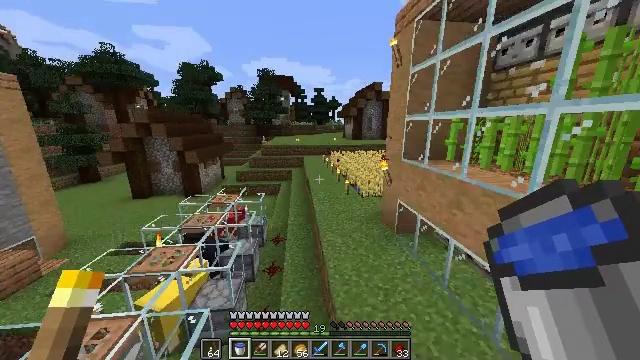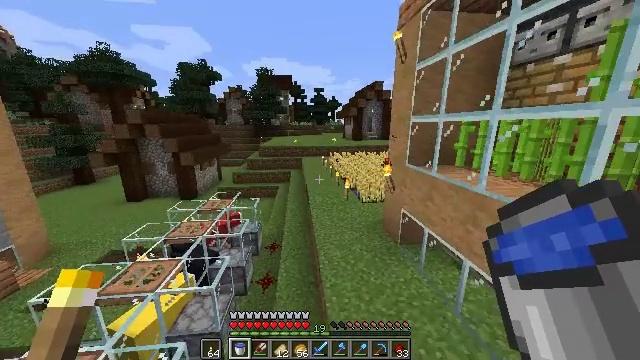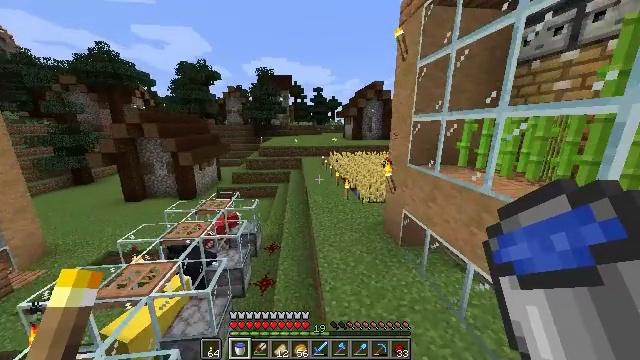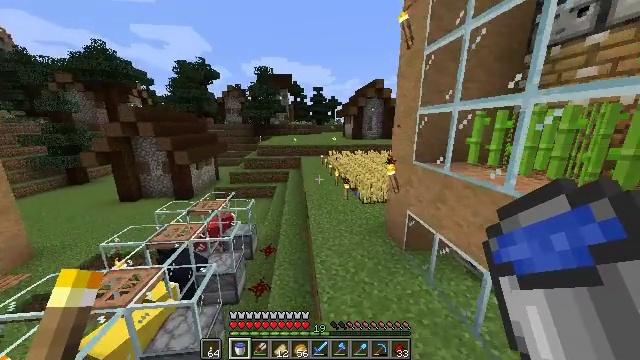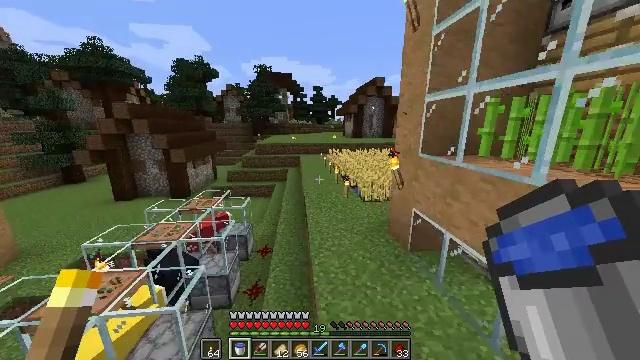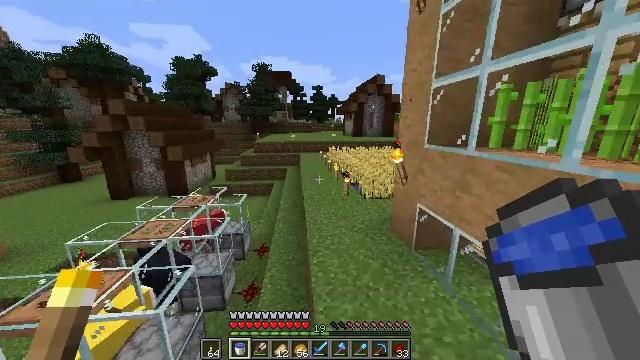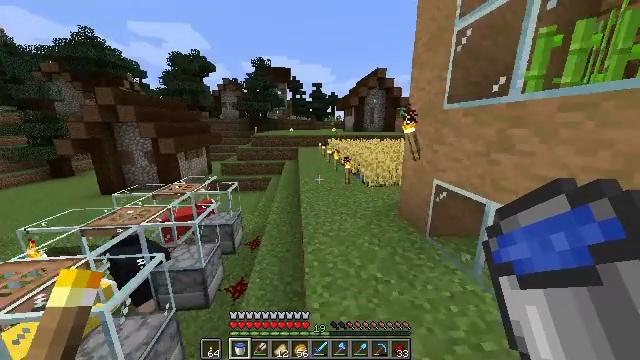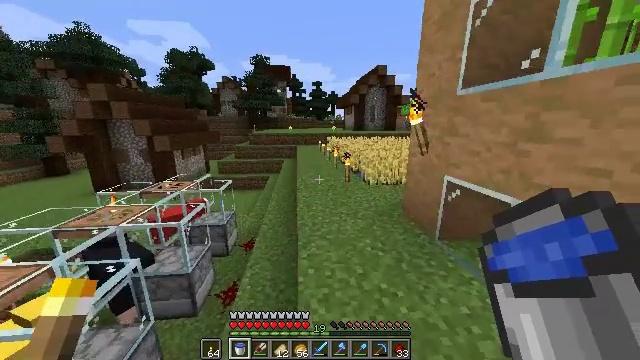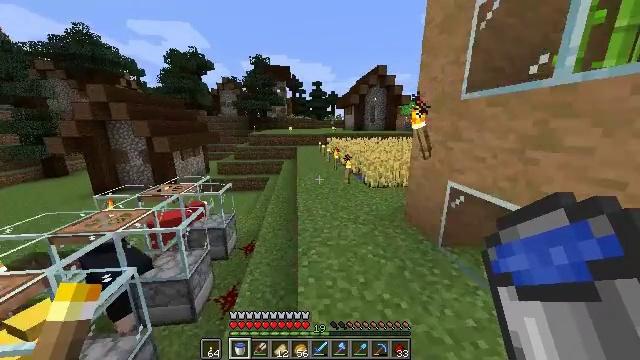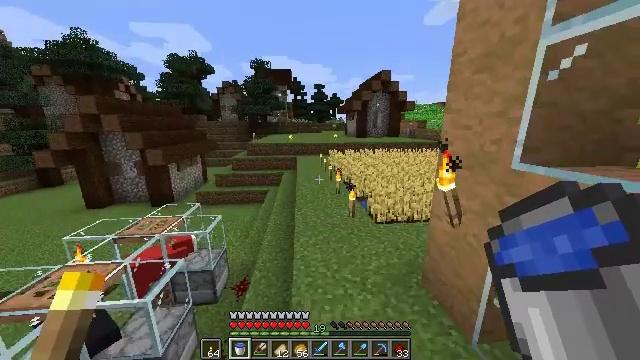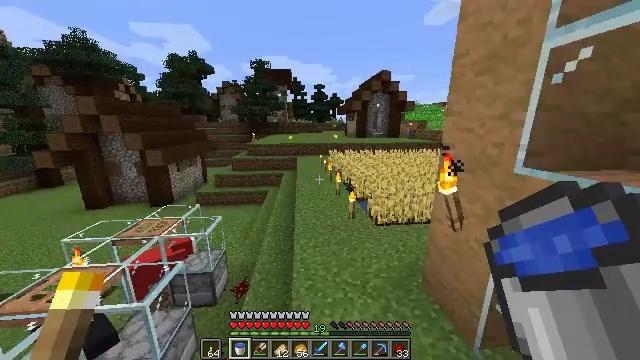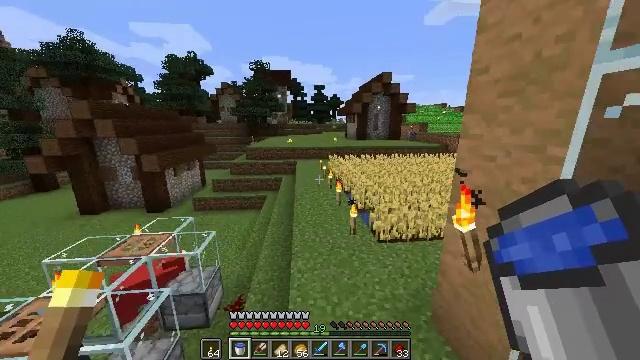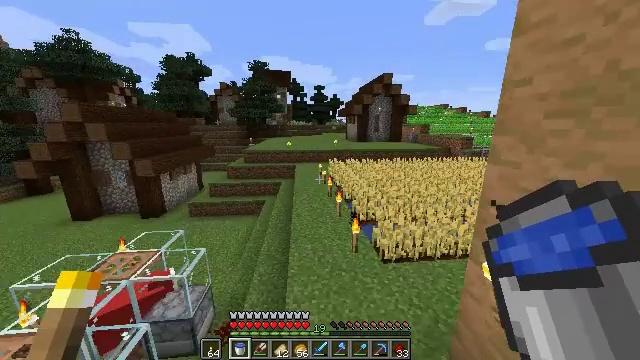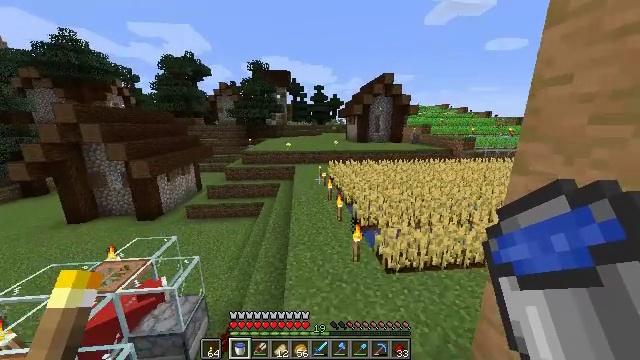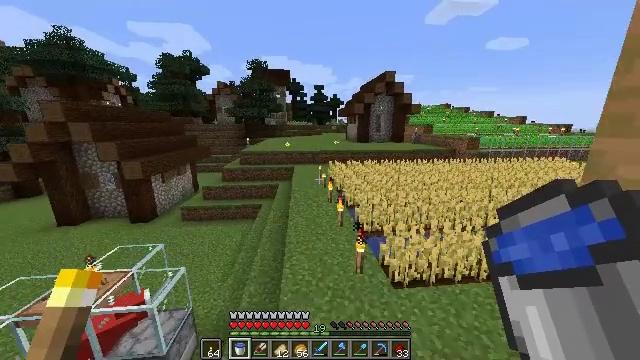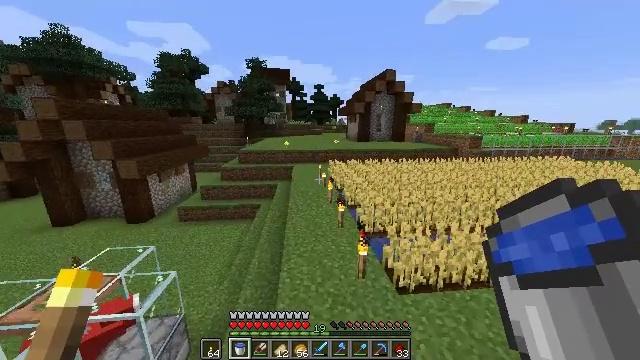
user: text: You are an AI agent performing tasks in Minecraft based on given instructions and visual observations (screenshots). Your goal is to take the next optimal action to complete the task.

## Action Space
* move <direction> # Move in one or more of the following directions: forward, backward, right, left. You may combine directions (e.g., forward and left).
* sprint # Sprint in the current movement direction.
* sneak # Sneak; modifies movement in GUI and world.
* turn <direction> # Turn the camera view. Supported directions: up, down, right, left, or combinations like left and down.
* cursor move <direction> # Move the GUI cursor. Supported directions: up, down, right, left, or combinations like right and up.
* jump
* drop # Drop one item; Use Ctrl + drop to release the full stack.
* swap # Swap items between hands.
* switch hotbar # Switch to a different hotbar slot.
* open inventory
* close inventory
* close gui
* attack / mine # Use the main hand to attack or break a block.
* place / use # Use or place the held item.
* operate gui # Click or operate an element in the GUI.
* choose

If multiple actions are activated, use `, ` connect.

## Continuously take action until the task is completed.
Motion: motion action
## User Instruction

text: Mine the repeater.
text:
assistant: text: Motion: move forward, jump
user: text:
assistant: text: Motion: move forward, sprint, jump
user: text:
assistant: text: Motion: move forward, sprint, jump
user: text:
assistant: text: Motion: move forward, sprint, jump
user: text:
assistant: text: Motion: move forward, jump
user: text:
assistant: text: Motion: move forward, jump
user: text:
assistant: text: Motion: move forward, jump
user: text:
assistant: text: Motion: move forward, jump
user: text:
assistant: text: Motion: move forward, jump
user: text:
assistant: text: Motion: move forward, sprint, jump
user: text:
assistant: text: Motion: move forward, sprint, jump
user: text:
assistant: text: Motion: move forward, sprint, jump
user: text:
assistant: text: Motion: move forward, jump
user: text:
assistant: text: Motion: move forward, jump
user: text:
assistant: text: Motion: move forward, jump
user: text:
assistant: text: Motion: move forward, jump
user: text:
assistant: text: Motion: move forward, jump
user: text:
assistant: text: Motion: move forward, jump
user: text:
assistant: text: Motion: move forward, sprint, jump
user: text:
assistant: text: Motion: move forward, sprint, jump
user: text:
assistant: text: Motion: move forward, sprint, jump
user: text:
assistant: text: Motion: move forward, jump
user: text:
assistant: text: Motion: move forward, jump
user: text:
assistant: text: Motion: move forward, jump
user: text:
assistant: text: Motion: move forward, jump
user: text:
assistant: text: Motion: move forward, turn left, jump
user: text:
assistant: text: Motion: move forward, turn left, jump
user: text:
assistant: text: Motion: move forward, turn left, jump
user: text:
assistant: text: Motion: move forward, turn left, jump
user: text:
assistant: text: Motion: move forward, jump